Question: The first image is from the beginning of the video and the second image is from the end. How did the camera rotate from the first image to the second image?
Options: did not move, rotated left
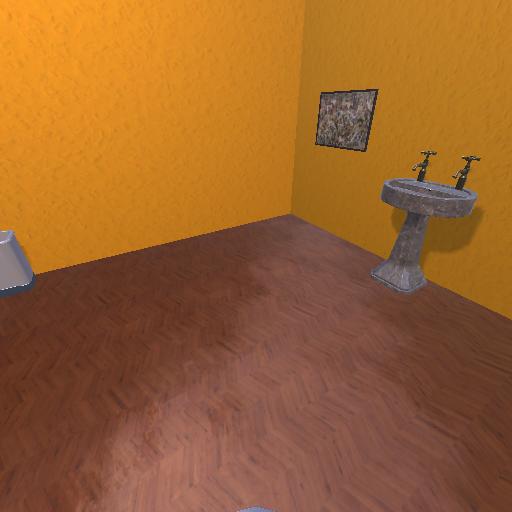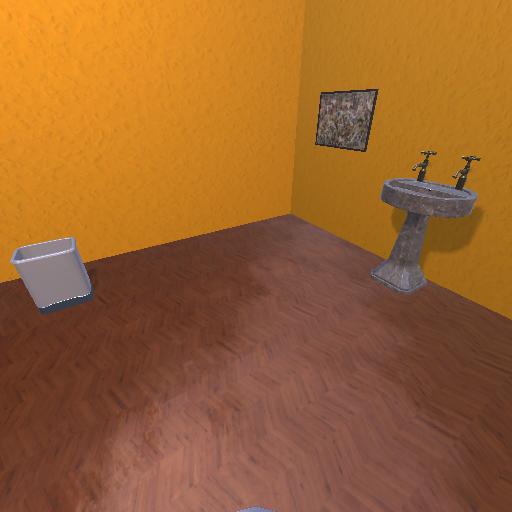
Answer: did not move